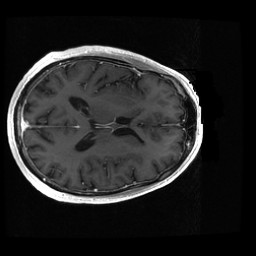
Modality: T1w
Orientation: axial
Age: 68
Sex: male
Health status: ill